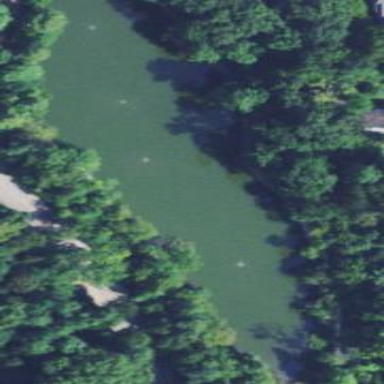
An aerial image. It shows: Serene pond surrounded by nature.